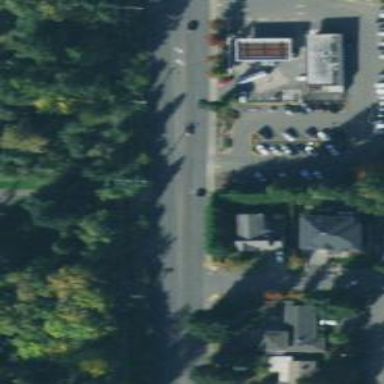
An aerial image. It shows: Secondary road.